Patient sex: M
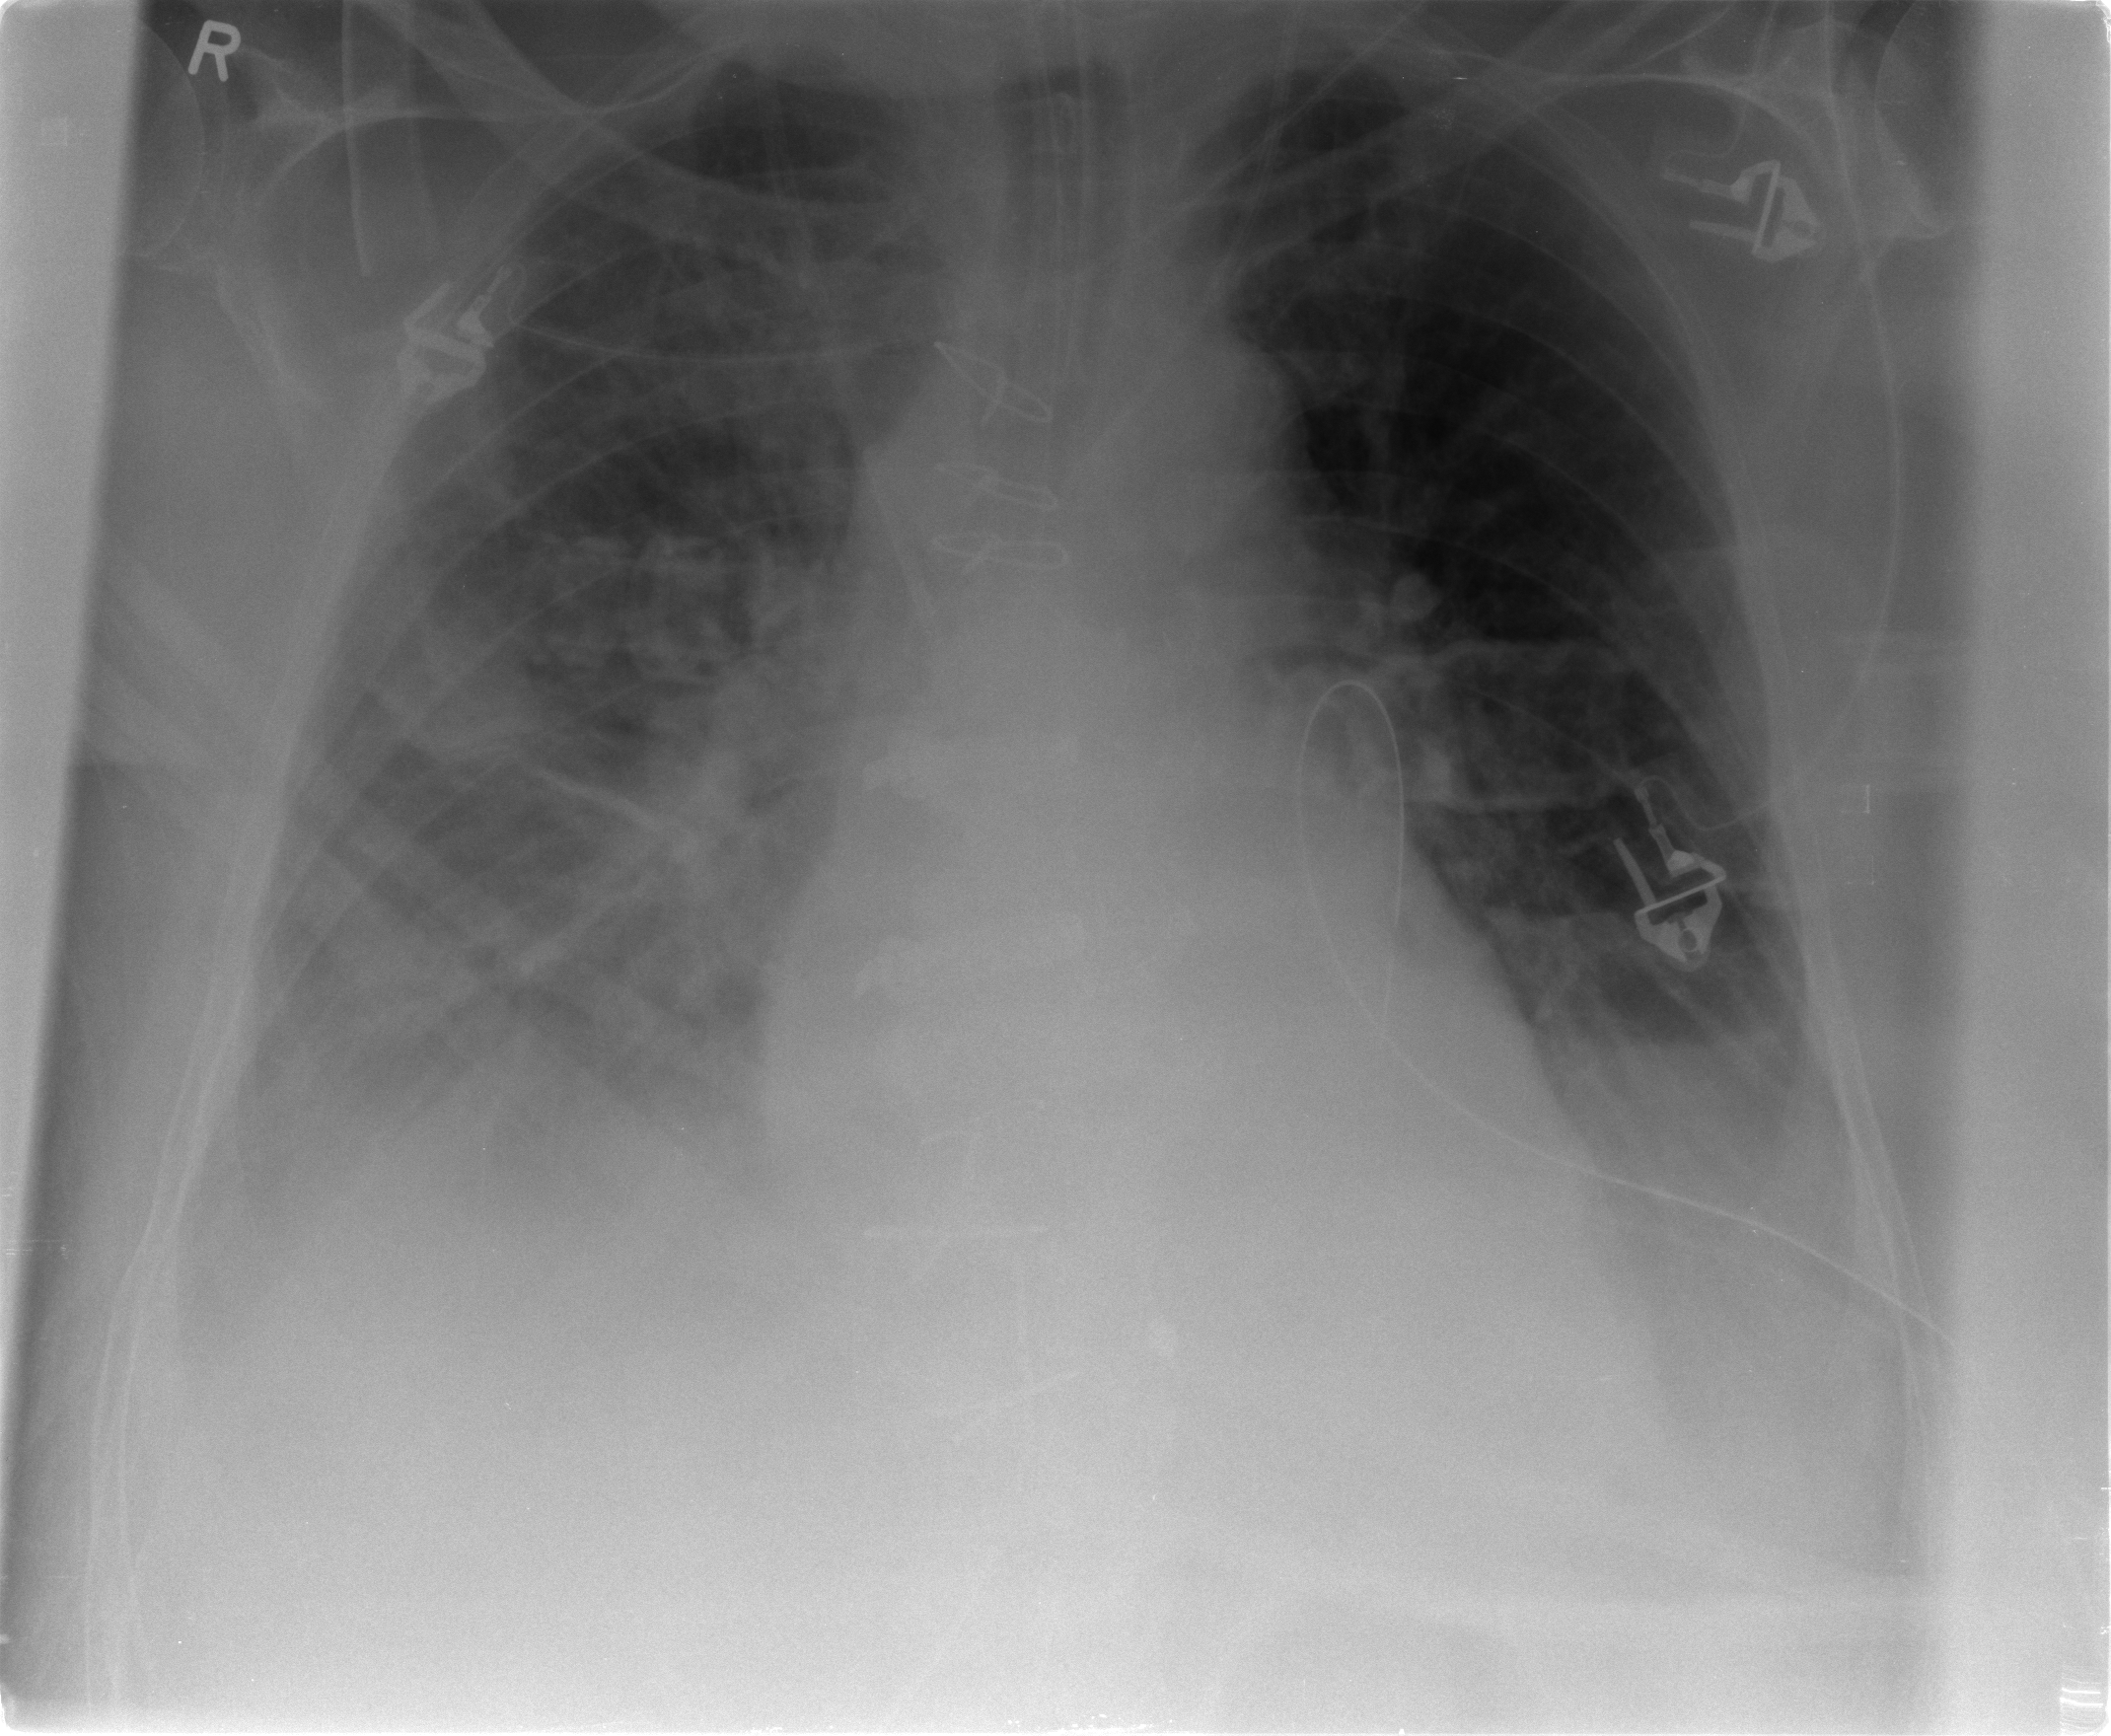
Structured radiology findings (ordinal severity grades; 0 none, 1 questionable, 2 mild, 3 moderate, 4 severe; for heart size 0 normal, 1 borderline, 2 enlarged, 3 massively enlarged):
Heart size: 1
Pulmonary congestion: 3
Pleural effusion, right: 3
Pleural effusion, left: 2
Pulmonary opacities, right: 3
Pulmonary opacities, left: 0
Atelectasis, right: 3
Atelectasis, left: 2